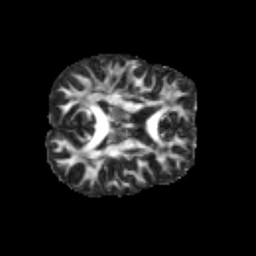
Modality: FA
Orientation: axial
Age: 11
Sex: male
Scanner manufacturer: siemens
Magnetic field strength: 3 T
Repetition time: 3.8 s
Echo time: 0.07 s